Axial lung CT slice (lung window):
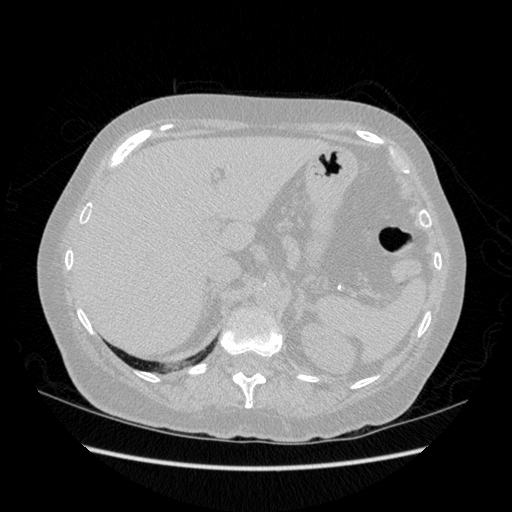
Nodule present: no